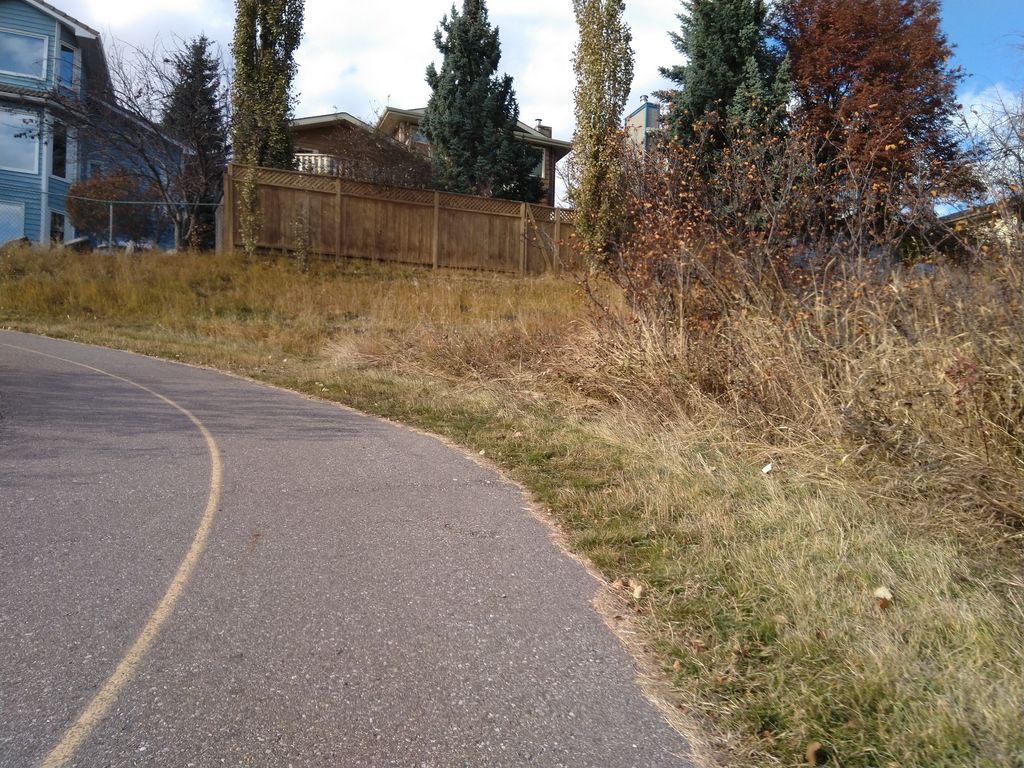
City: calgary